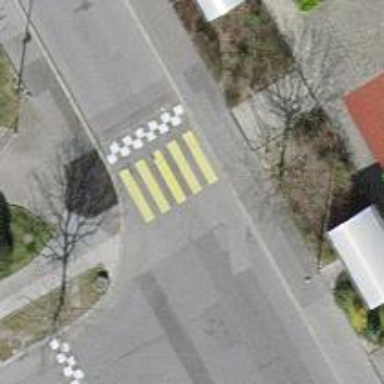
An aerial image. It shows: Footway crossing with marked asphalt surface.